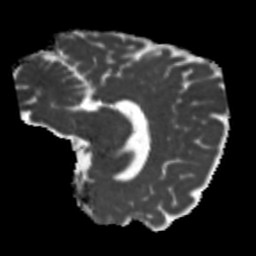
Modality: MD
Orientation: sagittal
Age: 42
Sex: male
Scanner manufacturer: siemens
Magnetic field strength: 3 T
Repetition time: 5.25 s
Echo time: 0.08 s